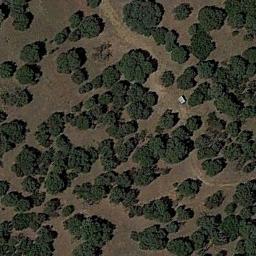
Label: chaparral